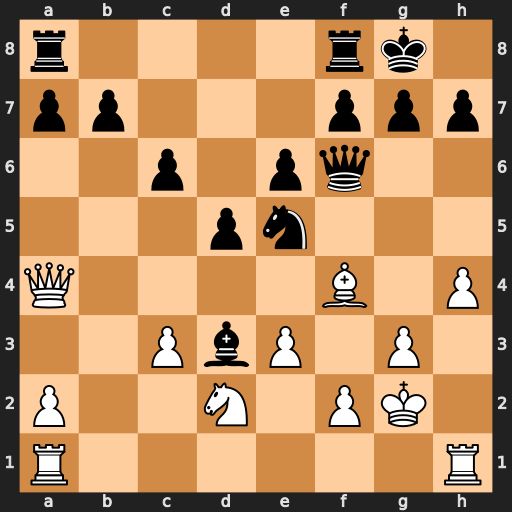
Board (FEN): r4rk1/pp3ppp/2p1pq2/3pn3/Q4B1P/2PbP1P1/P2N1PK1/R6R
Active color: w
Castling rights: -
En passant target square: -
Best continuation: Qd4 c5 Qxe5 Qxe5 Bxe5